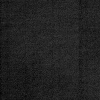
Atmospheric dust classification: dusty